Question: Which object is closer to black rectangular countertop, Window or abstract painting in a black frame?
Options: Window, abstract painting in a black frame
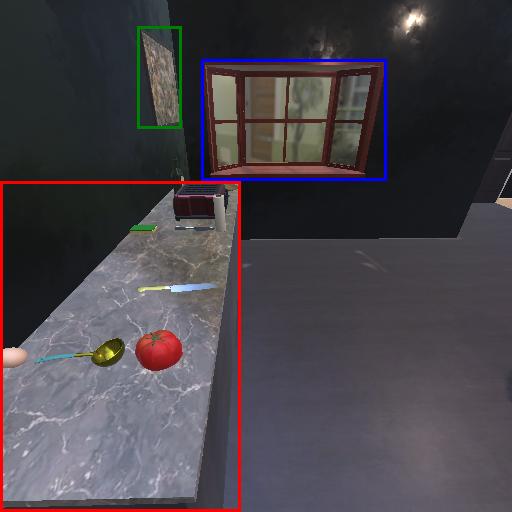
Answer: Window